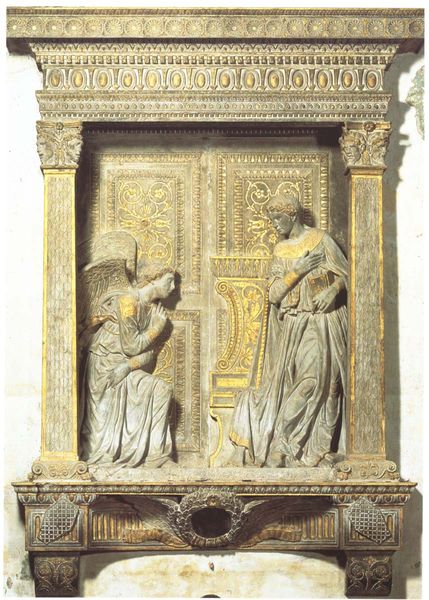
Titel: Verkündigung; Cavalcanti-Tabernakel
Künstler: Donatello
Standort: Florenz, S. Croce (EU - I - Toskana)
Schlagwörter: flügel, umhang, weiß, frau, kleid, kleider, schmuck, säule, säulen, tür, zeichen, ornament, gesichter, architektur, stein, hände, kirche, gewand, gold, renaissance, engel, skulptur, relief, pilaster, figuren, vorsprung, dekoration, ornamente, verzierung, faltenwurf, tor, foto, gestik, fries, wappen, sims, gesims, skulpturen, kniend, knieen, verbeugen, konsole, maria, erzengel, eierstab, verkündigung, kapitel, bauwerk, kyma, edikula, säulem, gabriel, einlass, meißel, föügel, januskopf, faötenwurf, knied